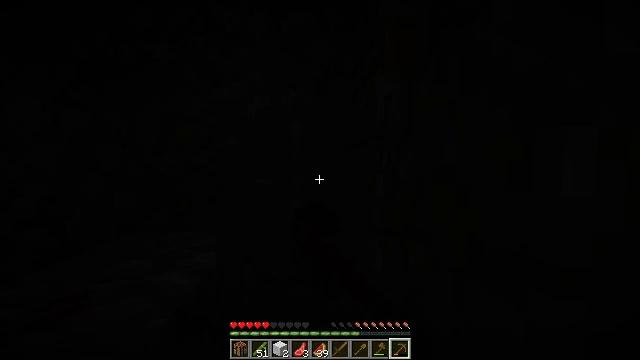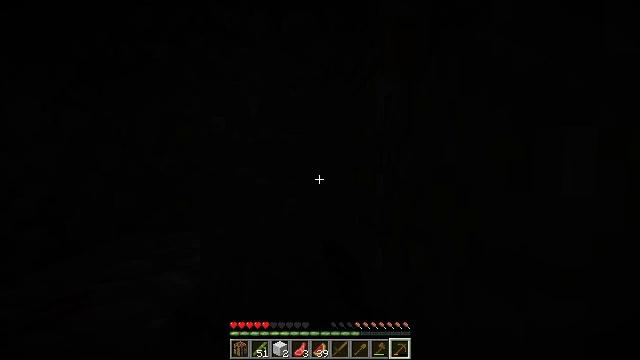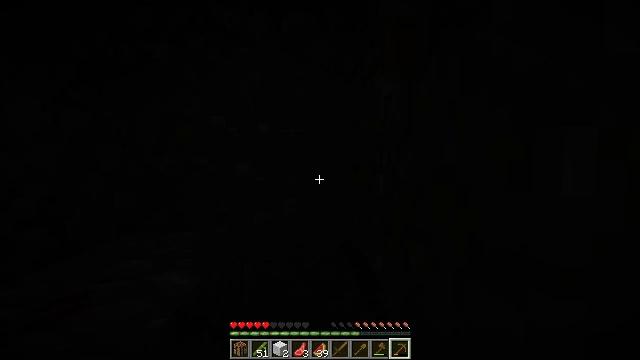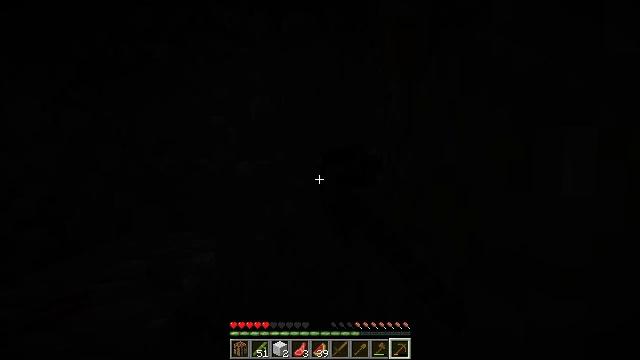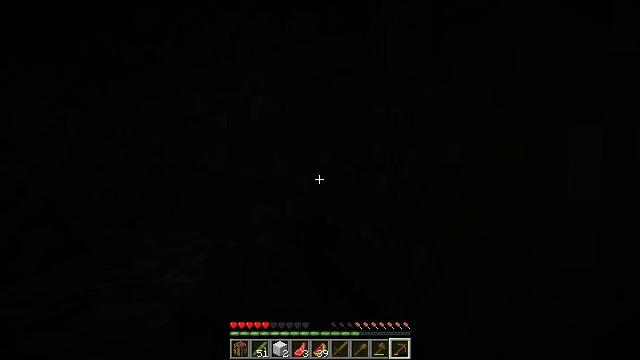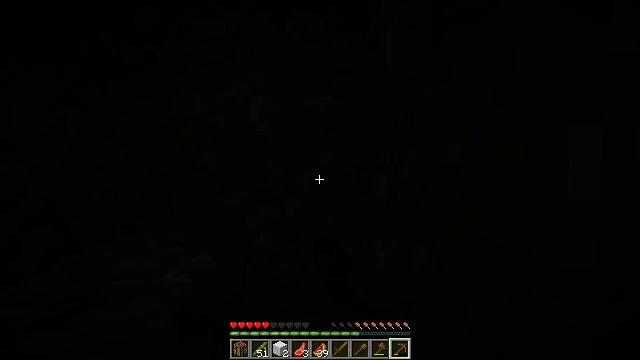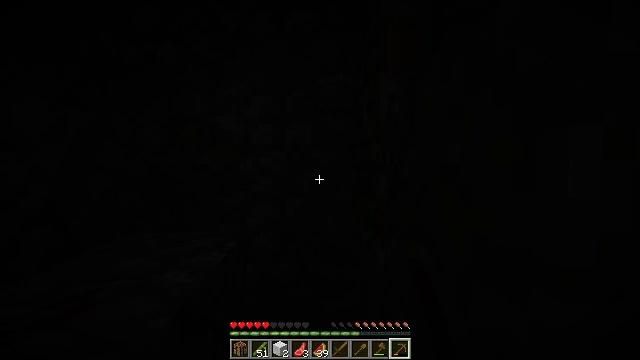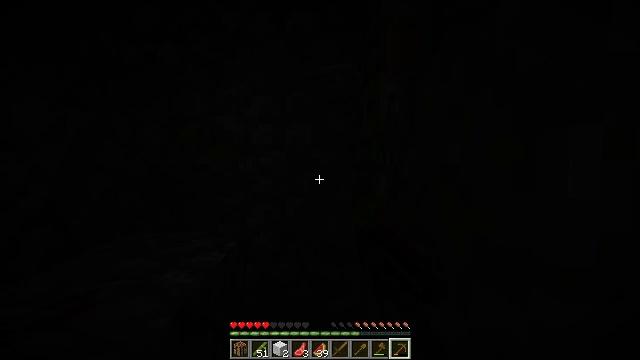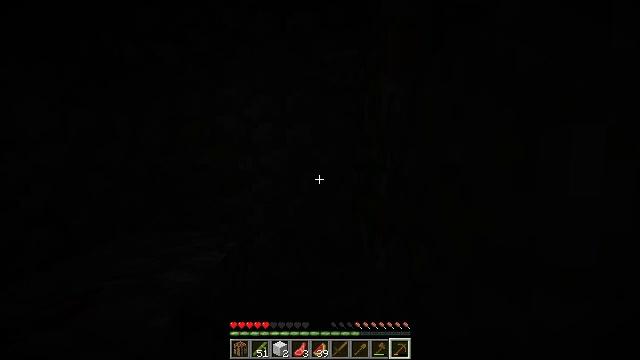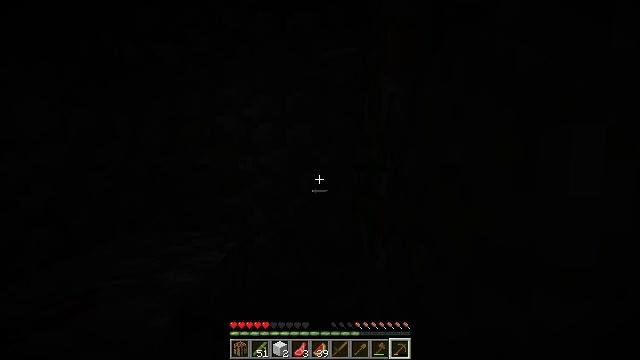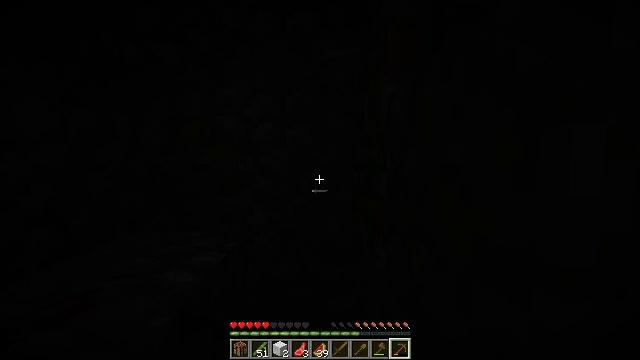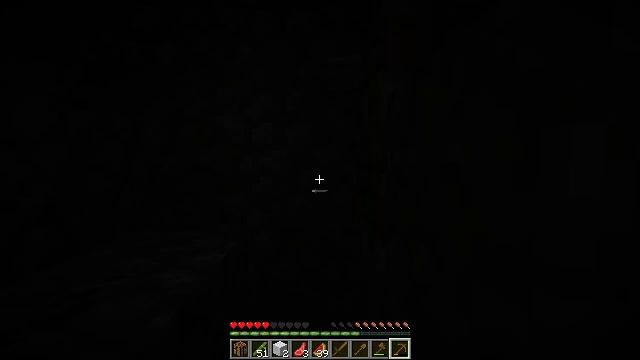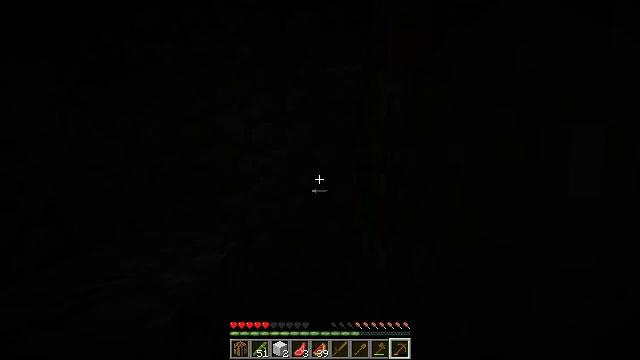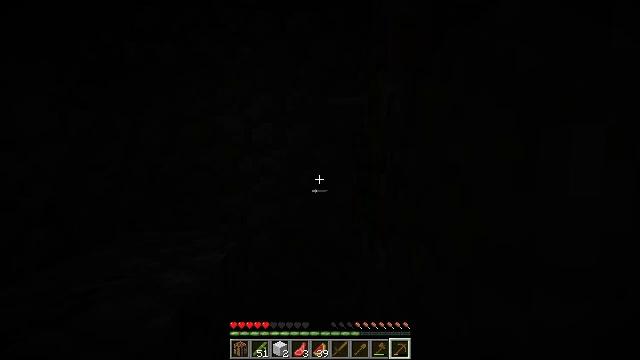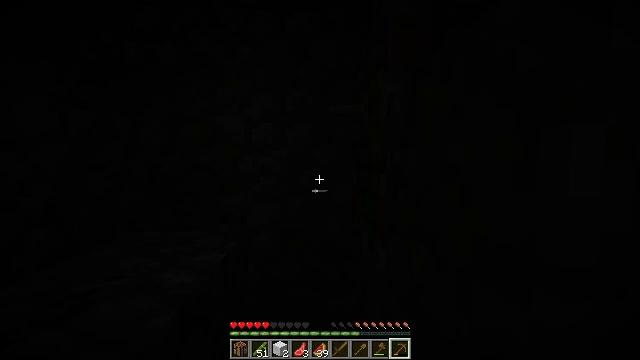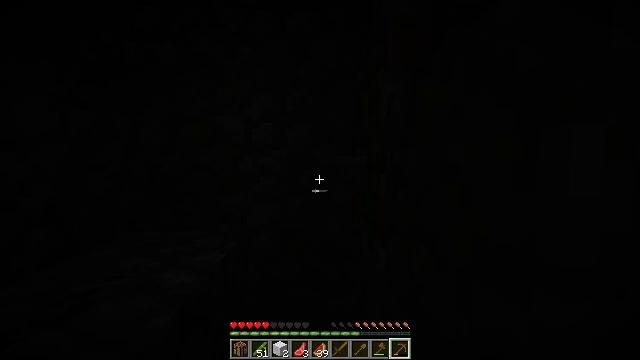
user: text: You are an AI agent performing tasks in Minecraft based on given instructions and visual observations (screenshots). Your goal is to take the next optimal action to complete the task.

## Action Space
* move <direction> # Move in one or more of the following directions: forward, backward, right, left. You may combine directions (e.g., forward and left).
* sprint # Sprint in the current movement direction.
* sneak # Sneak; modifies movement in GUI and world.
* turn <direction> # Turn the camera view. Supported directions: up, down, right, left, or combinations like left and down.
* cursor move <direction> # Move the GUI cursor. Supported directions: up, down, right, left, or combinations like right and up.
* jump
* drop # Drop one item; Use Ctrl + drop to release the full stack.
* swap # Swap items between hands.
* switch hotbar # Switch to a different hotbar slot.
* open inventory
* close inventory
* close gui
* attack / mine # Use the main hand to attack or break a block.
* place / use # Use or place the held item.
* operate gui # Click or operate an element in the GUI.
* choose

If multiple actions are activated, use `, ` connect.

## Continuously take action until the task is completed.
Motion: motion action
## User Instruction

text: Remove the sticky piston from its position.
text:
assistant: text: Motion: attack / mine
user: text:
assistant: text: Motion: attack / mine
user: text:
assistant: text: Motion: attack / mine
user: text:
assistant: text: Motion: attack / mine
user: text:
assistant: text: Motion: attack / mine
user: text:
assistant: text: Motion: attack / mine
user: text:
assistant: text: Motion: attack / mine
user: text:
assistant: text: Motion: attack / mine
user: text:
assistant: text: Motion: no_op
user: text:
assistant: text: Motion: no_op
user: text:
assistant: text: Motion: no_op
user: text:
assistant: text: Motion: no_op
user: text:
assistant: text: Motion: no_op
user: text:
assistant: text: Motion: no_op
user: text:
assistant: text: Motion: no_op
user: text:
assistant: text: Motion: move forward
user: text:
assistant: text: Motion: move forward and move left, turn right and down
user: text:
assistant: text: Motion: move forward and move left, turn right
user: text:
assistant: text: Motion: move forward and move left, turn right and up
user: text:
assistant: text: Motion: move forward and move left, turn right and up
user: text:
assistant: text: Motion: move forward and move left, turn right and up
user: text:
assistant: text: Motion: move forward and move left, turn right and up
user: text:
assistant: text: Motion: move left, turn right and up
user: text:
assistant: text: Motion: attack / mine
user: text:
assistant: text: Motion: turn right, attack / mine
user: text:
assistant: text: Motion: turn right, attack / mine
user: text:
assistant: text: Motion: turn right, attack / mine
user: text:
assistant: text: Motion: turn right, attack / mine
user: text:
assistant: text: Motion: turn right, attack / mine
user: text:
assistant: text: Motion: attack / mine